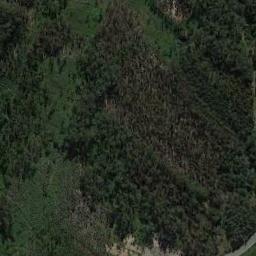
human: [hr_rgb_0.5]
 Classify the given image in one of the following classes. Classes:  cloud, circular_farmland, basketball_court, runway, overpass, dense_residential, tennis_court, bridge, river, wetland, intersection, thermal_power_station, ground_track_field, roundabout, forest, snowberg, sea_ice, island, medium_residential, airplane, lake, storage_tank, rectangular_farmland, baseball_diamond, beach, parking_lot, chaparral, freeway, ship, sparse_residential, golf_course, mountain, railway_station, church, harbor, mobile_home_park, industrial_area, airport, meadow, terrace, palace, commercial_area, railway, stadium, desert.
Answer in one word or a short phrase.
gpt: forest